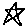
Label: star